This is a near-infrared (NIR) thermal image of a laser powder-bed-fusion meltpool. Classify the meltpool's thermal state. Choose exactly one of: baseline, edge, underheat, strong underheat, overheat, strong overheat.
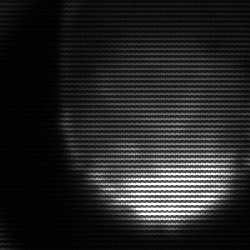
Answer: edge